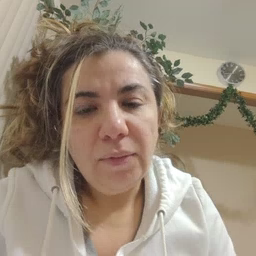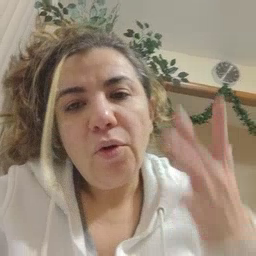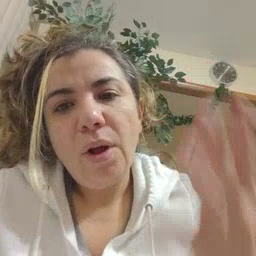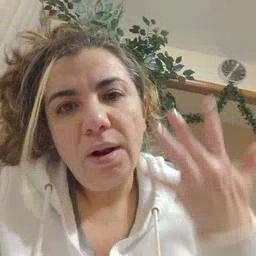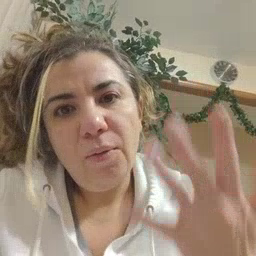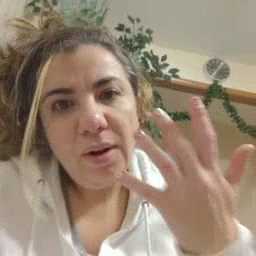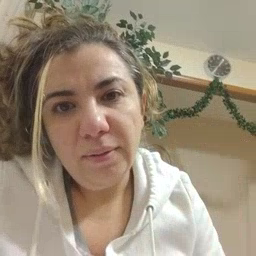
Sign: wait